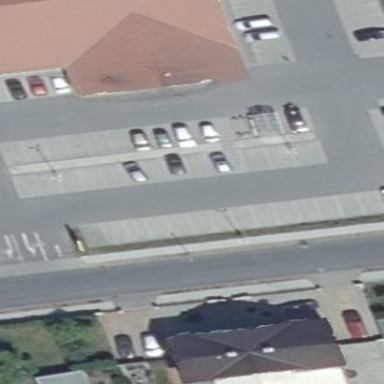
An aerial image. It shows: Parking area with asphalt surface.